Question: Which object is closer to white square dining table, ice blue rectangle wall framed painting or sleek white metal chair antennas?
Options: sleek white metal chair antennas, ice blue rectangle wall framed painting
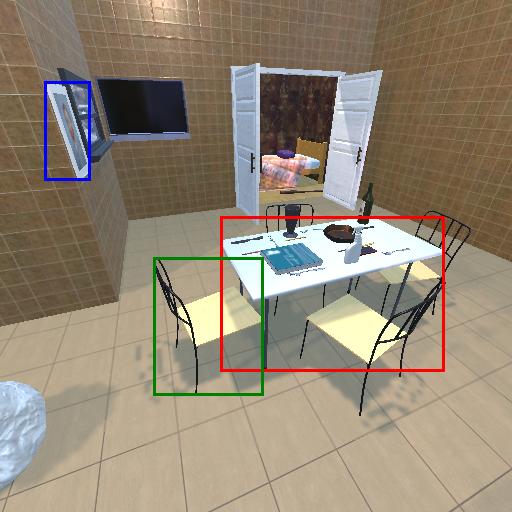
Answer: sleek white metal chair antennas